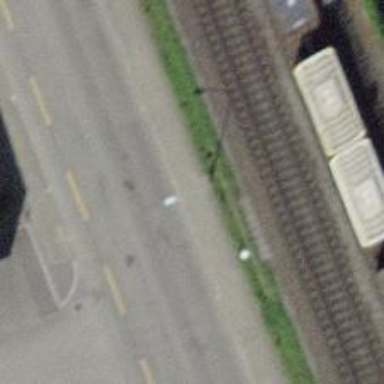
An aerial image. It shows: Bus stop with platform for public transport.